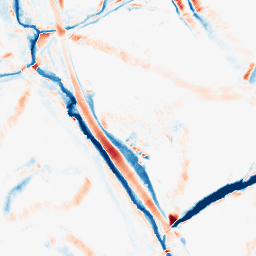
Category: morphological
Decomposition family: morphological_diamond
Decomposition parameters: operation: average
radius: 10
Upsampling method: quartic
Upsampling parameters: scale: 4
Upsampling scale: 4